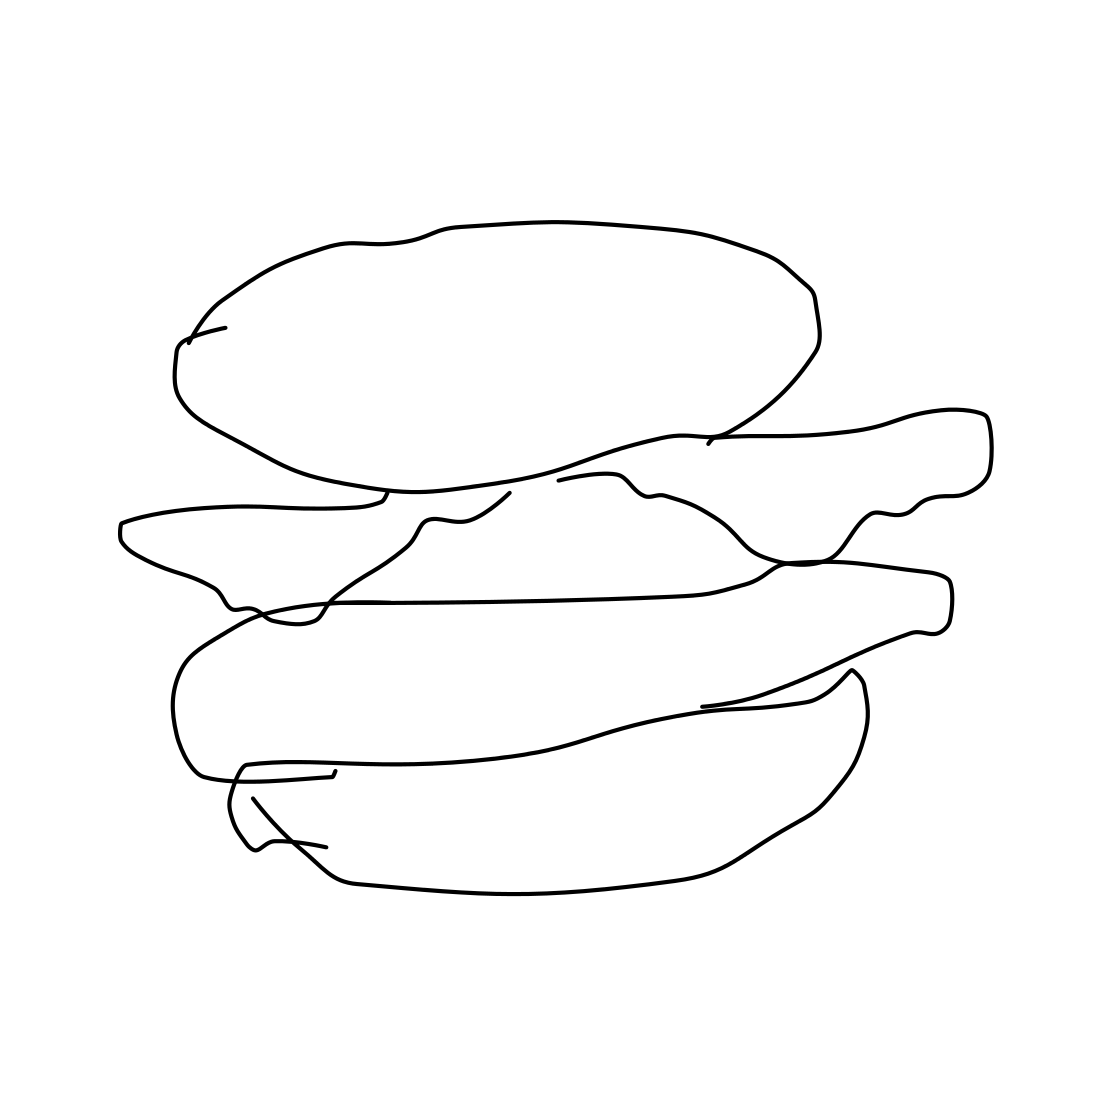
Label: hamburger